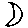
Label: moon